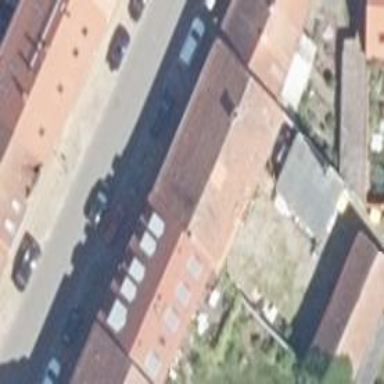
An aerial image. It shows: Residential building.